Question: I want draw arc on my screen center.
then, i used 'UIBezierPath' in ios already..
but i can't use same parameter in android.
help me two ways..
1. In android drawarc using this parameter (center, radius, startangle, endangle)
2. Example android drawArc on screen center (Using path)
like this..

Use iOS 'UIBezierPath' in android (using same parameter
('bezierPathWithArcCenter:center radius:radius startAngle:startAngle endAngle:endAngle clockwise:true') )
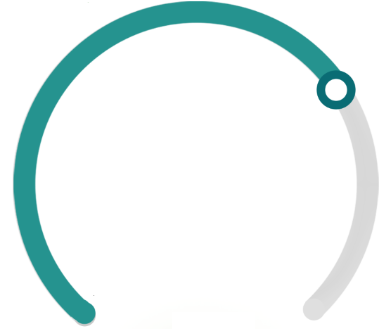
Answer: You can draw in android on canvas
there is a method
'''
public void drawArc (RectF oval, float startAngle, float sweepAngle, boolean useCenter, Paint paint)
'''
where:
- The bounds of oval used to define the shape and size of the arc
- Starting angle (in degrees) where the arc begins
- Sweep angle (in degrees) measured clockwise
- If true, include the center of the oval in the arc, and close it if it is being stroked. This will draw a wedge
paint - The paint used to draw the arc
Sample
'''
canvas.drawArc(rect, yourStartAngle, yourSweepAngle, false,mselectLinePaint);
'''
you can also <URL> for more help
I hope this will help you